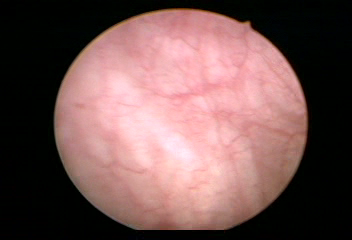
Modality: WLC
Class: Normal mucosa
Bladder cancer association: No